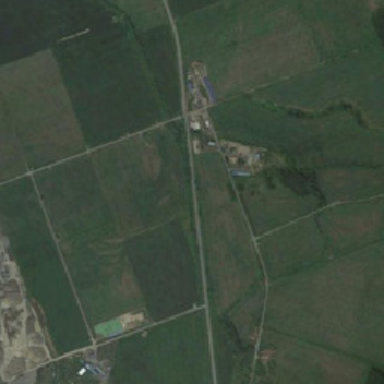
Many rectangle land with ark green or moss green plants in it .